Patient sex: M
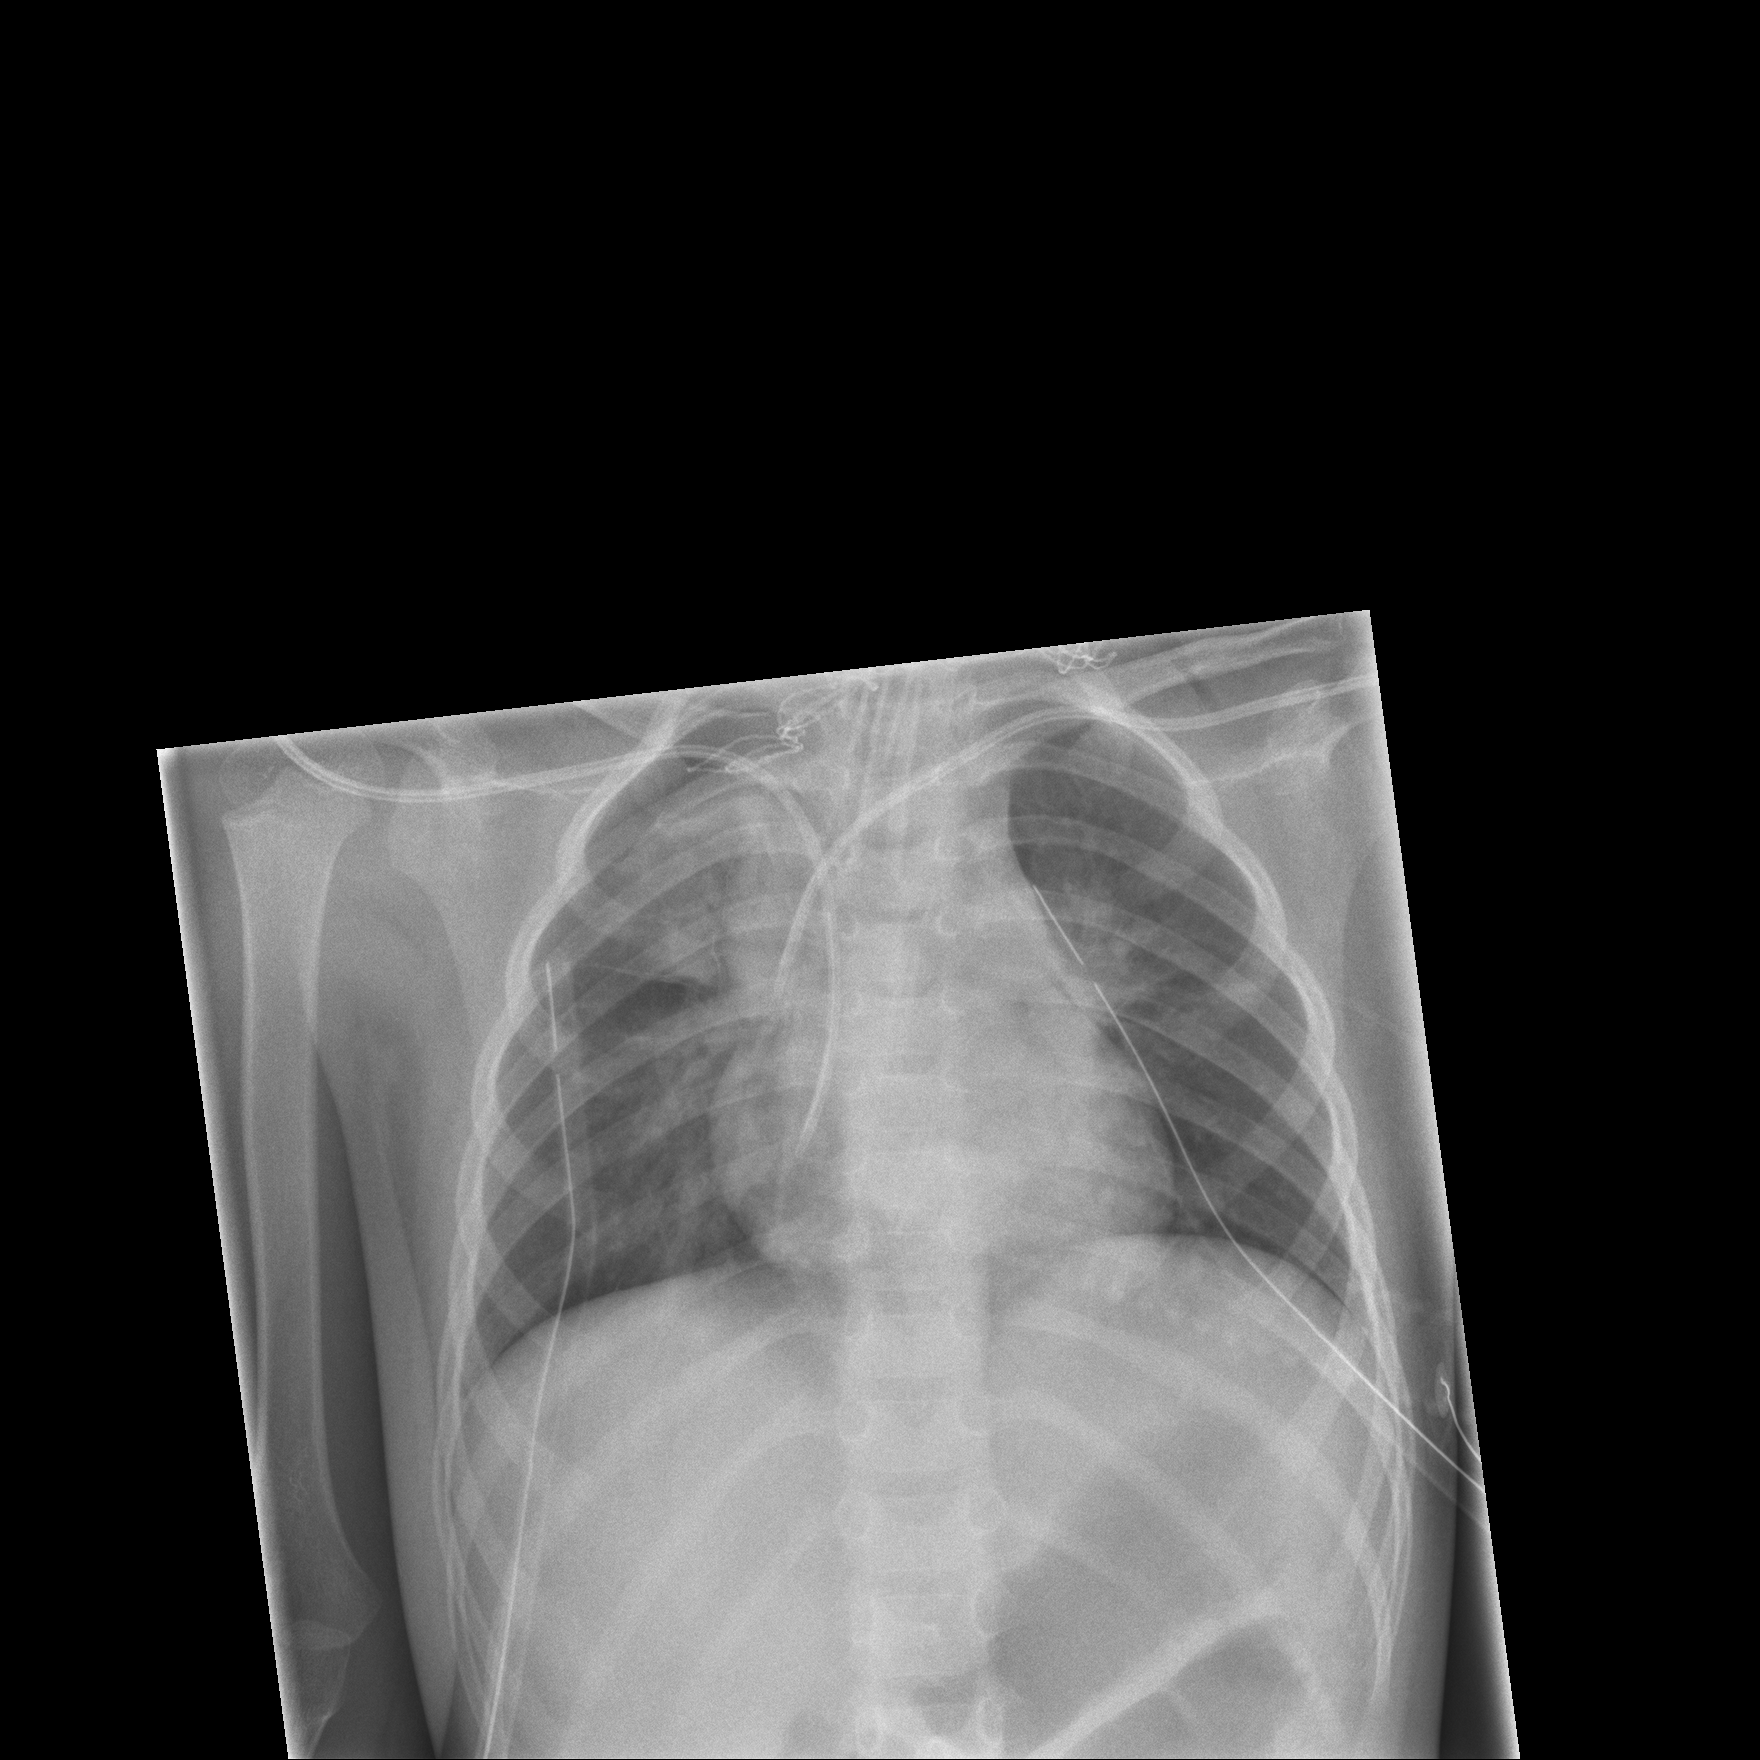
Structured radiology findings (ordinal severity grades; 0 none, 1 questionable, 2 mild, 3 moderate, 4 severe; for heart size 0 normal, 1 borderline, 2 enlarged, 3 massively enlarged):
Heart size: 0
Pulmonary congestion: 0
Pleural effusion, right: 0
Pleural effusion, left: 0
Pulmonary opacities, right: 2
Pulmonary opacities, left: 2
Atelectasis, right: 0
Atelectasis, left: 0